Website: walmart
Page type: account-selection
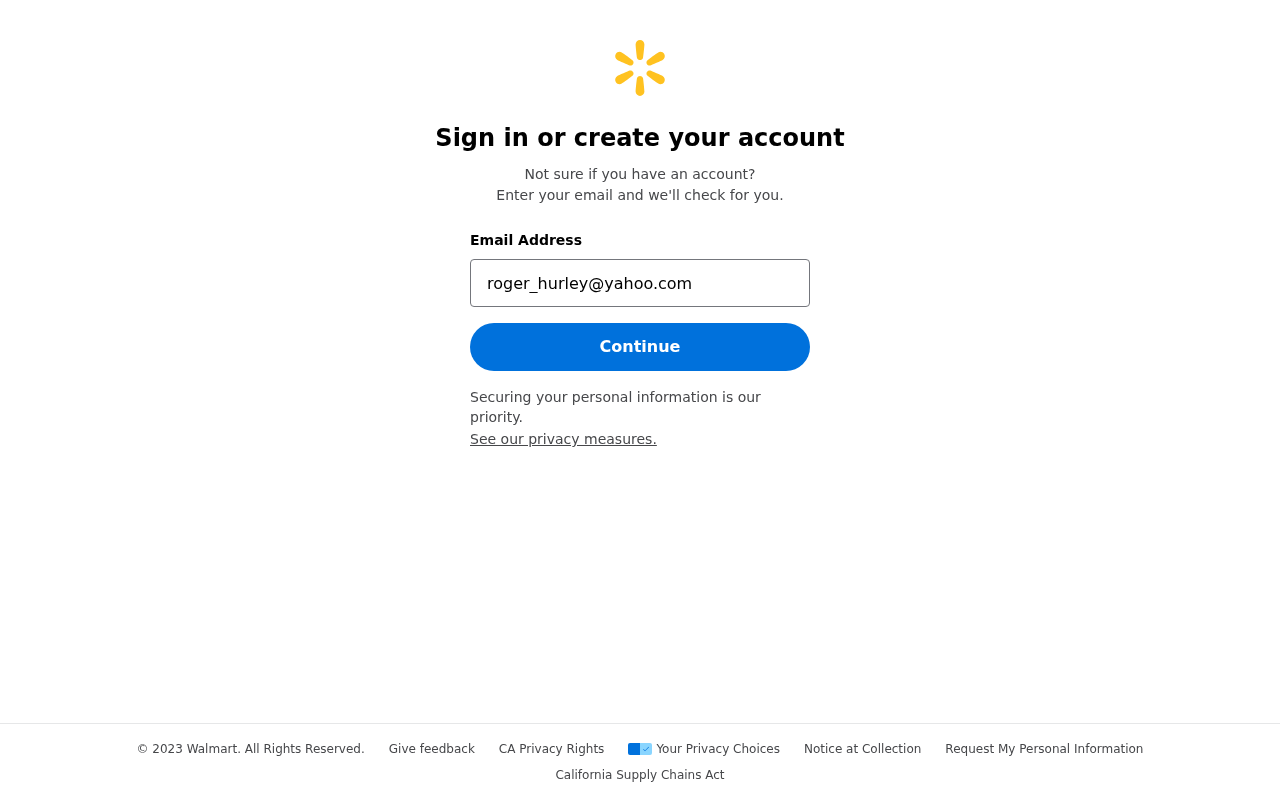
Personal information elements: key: PII_EMAIL
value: roger_hurley@yahoo.com